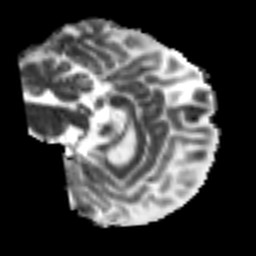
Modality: MD
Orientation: sagittal
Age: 49
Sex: male
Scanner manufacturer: siemens
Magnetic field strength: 3 T
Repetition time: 7.3 s
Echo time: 0.087 s